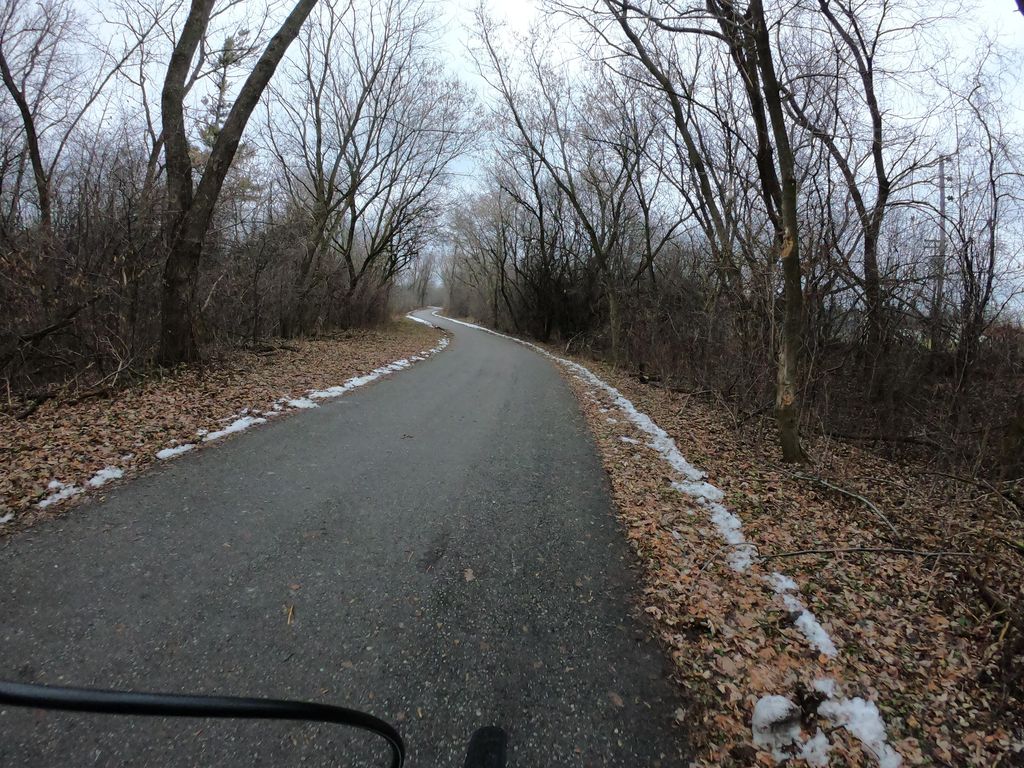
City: kitchener-waterloo